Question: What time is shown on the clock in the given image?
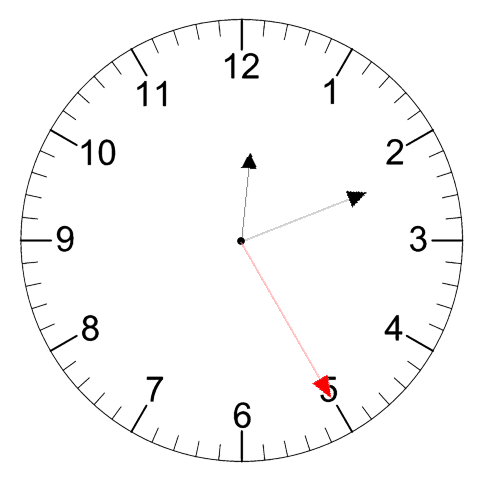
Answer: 12:11:25